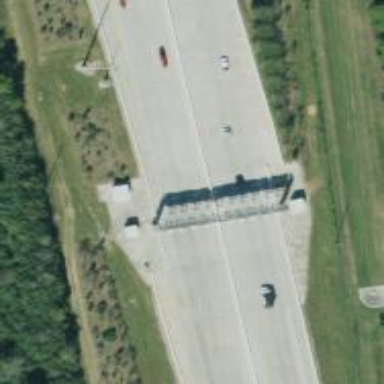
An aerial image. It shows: Toll gantry on the road.